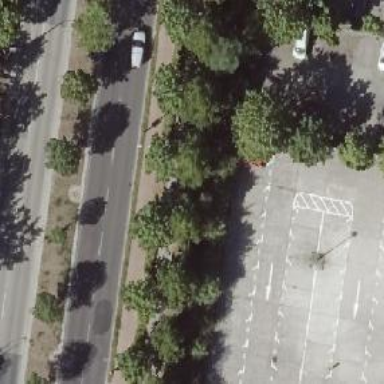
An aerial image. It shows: Avenue lined with broadleaved deciduous trees.